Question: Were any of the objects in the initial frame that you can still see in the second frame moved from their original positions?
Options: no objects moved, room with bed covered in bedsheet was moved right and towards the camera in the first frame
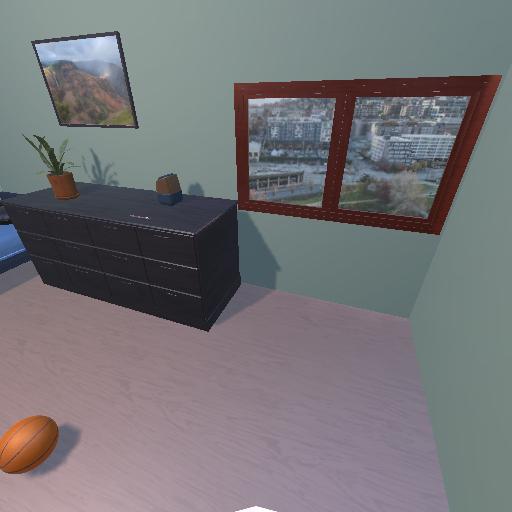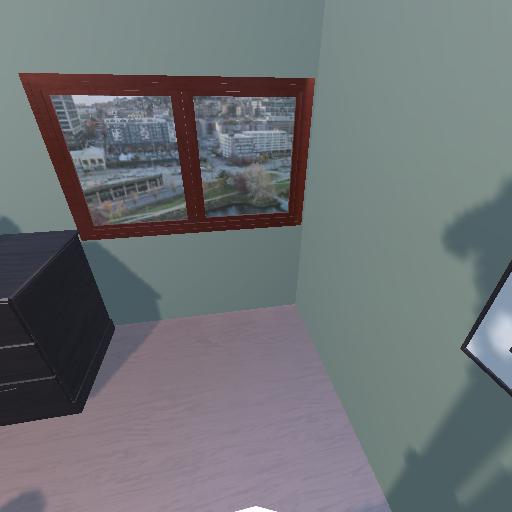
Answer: no objects moved